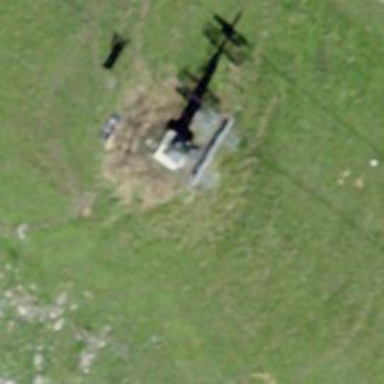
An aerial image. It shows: Pylon used for aerialway.